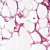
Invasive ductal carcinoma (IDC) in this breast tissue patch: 0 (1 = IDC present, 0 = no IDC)